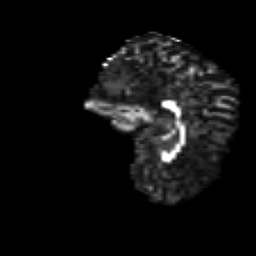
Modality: FA
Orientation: sagittal
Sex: male
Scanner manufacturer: siemens
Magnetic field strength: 3 T
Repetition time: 5 s
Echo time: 0.071 s